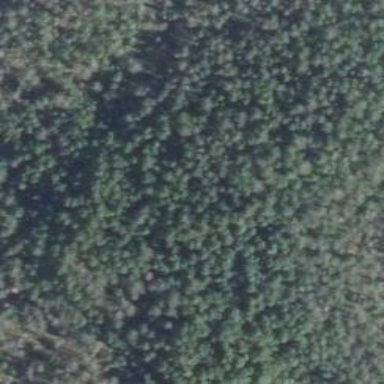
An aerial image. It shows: Woodland consisting mainly of needle-leaved trees.